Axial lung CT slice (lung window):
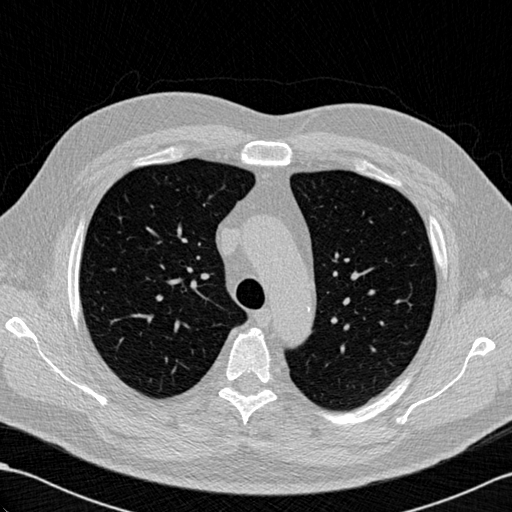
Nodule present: no